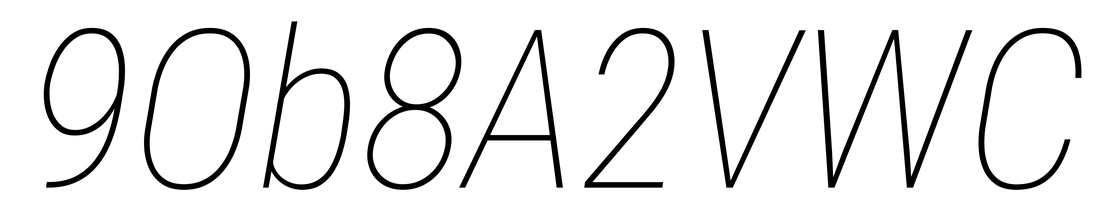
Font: Roboto-Italic_Condensed_Thin_Italic